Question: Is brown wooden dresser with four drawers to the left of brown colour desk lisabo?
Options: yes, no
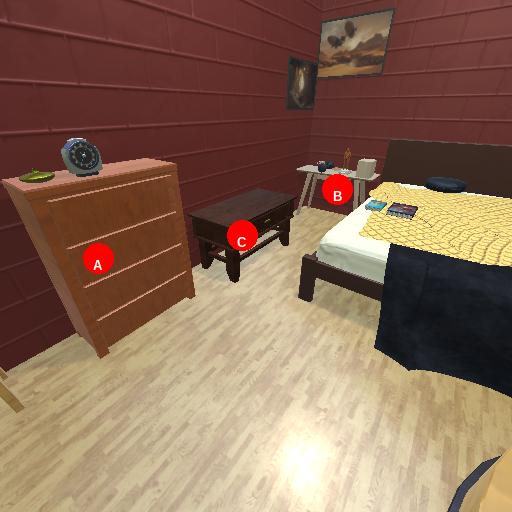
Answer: yes